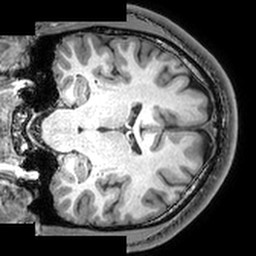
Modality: T1w
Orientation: coronal
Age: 24
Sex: male
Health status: healthy
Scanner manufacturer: philips
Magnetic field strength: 3 T
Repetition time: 0.007107 s
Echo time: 0.003221 s